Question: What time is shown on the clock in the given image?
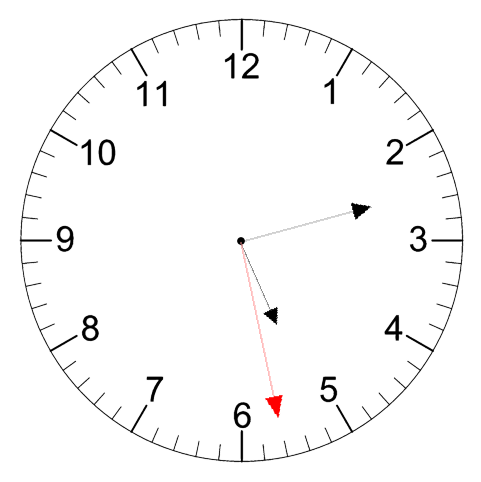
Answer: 05:12:28